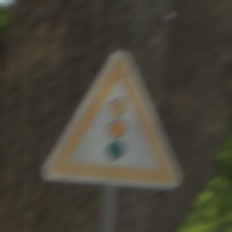
Verkehrszeichen: Lichtzeichenanlage
Umgebung: Outdoor, RoadRail
Tageszeit: MorningAfternoon
Wetter: Clear
Licht: Natural
Jahreszeit: NotSpecified
Kontrast: LowContrast